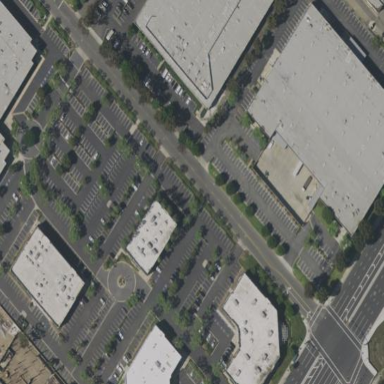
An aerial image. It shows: Commercial area.